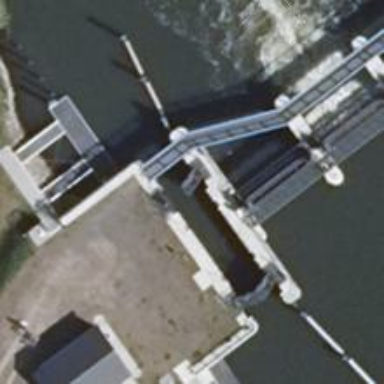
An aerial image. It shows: River with lock obstacle.